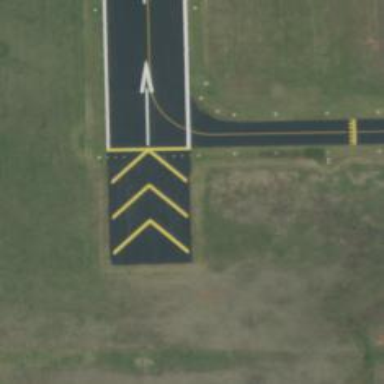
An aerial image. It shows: Runway at airport.